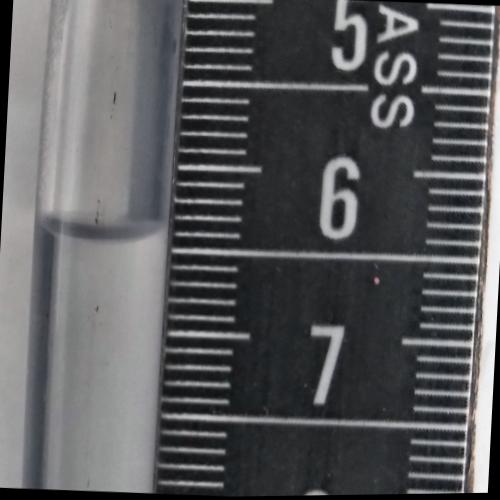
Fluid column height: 6.4 cm